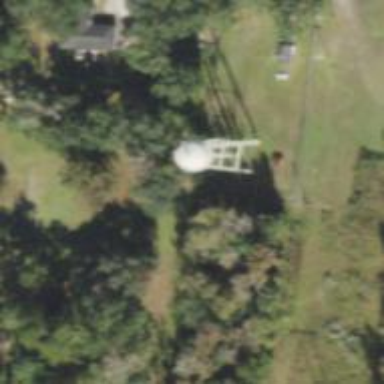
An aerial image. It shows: Water tower that is man-made.